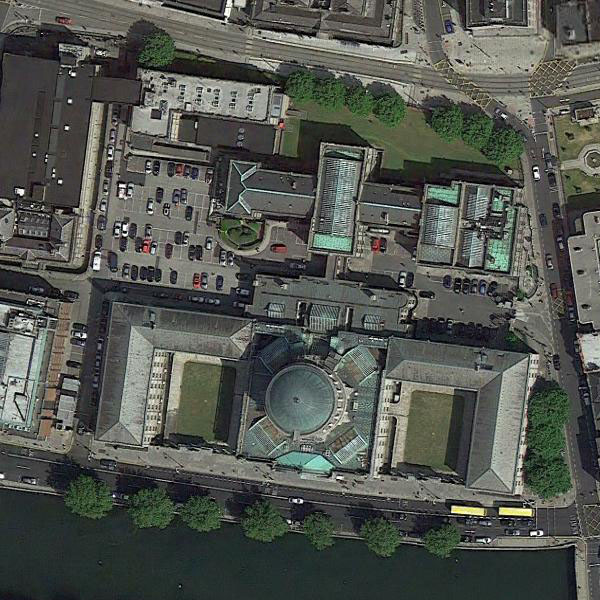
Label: Church